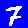
Digit: 7